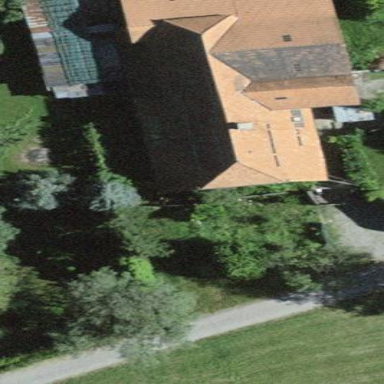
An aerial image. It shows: Farm building.